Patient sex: M
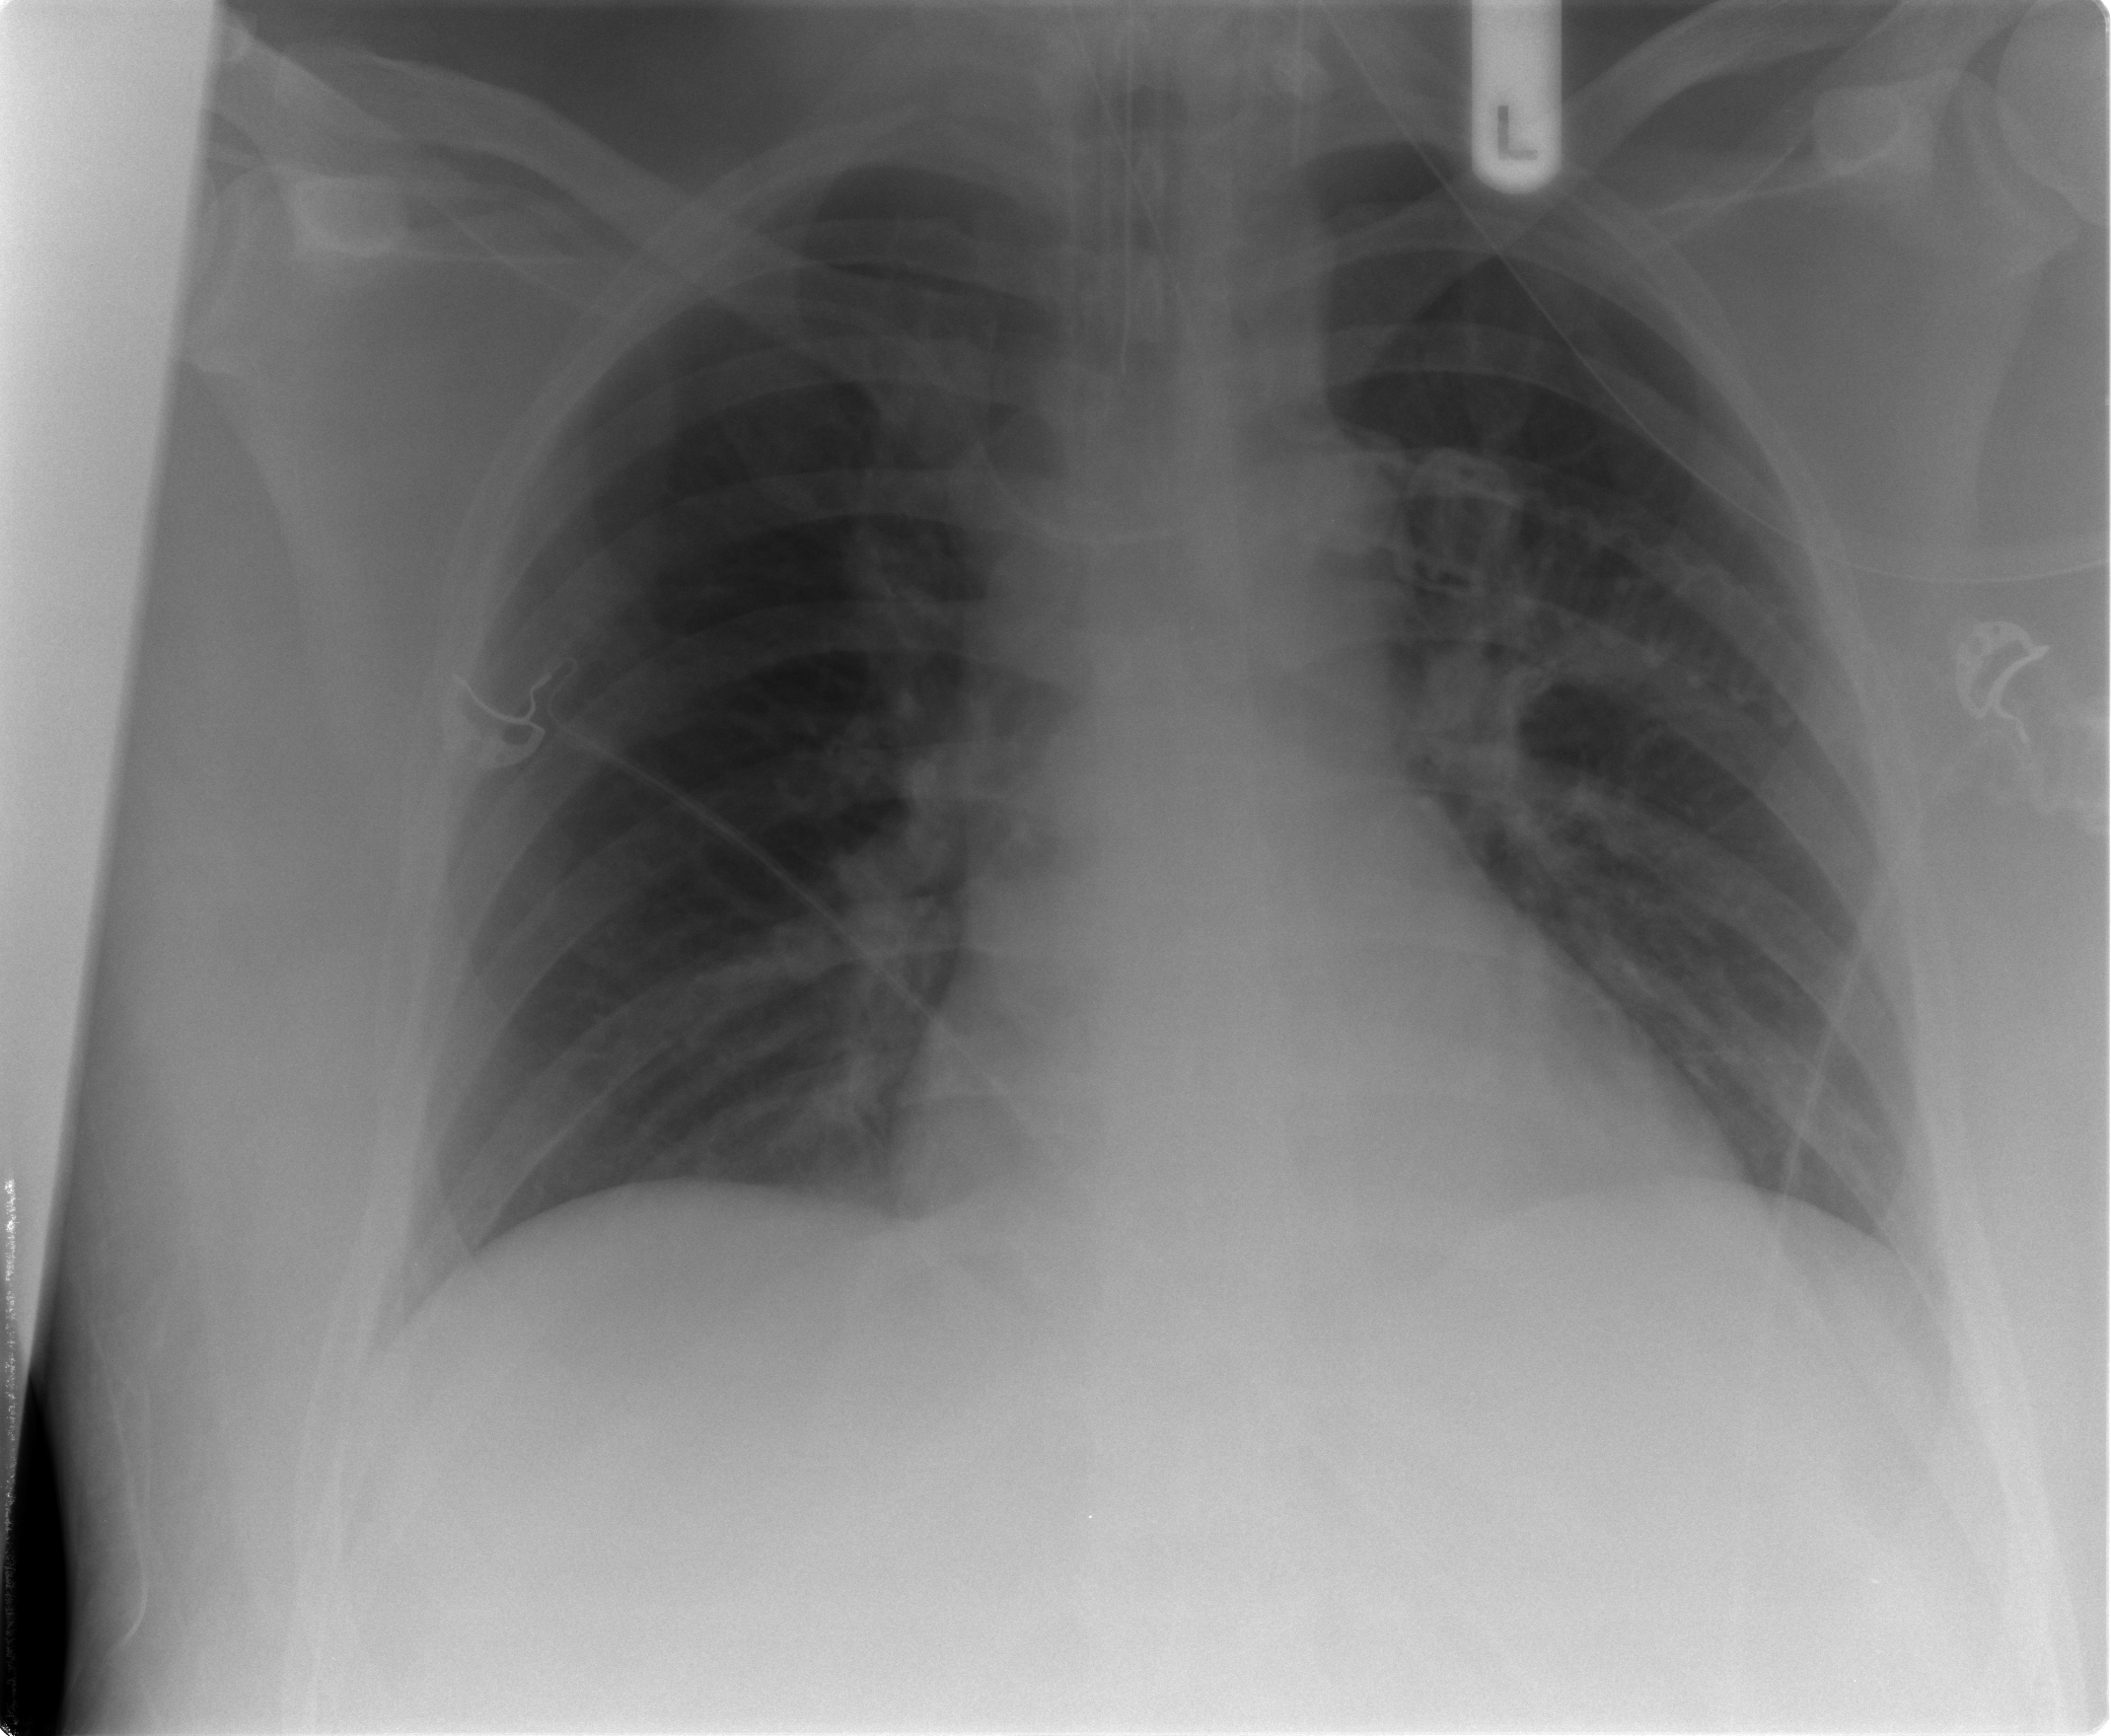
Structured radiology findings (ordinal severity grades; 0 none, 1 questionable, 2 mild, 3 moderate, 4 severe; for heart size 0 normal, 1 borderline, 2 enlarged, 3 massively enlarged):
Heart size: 0
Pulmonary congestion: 2
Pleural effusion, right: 0
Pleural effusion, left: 0
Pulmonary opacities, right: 0
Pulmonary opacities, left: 0
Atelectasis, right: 0
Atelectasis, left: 2